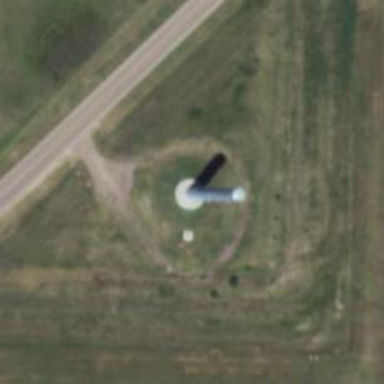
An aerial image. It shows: Storage tank that is man-made.